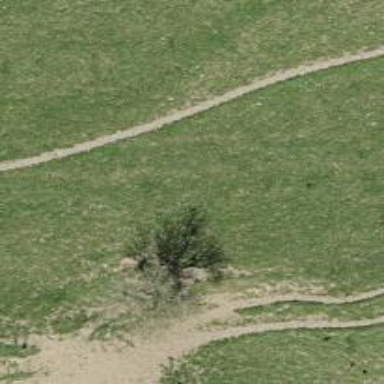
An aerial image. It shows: Single tag "natural: tree."